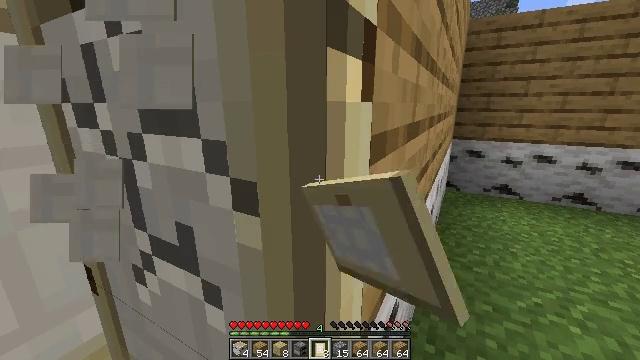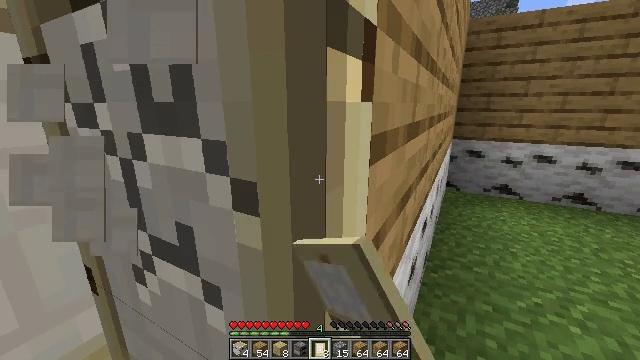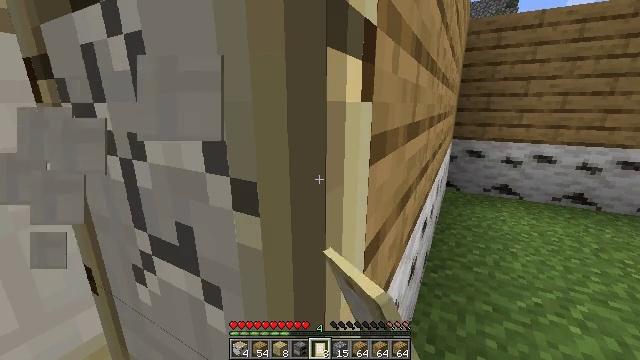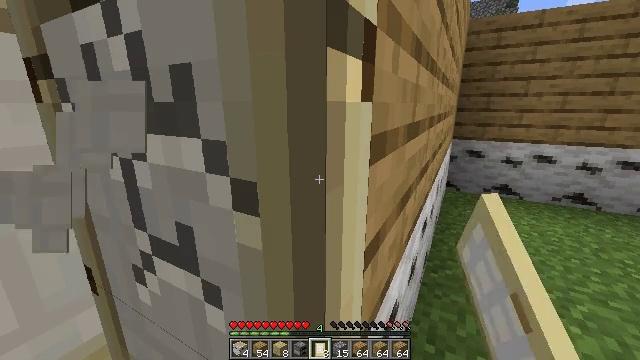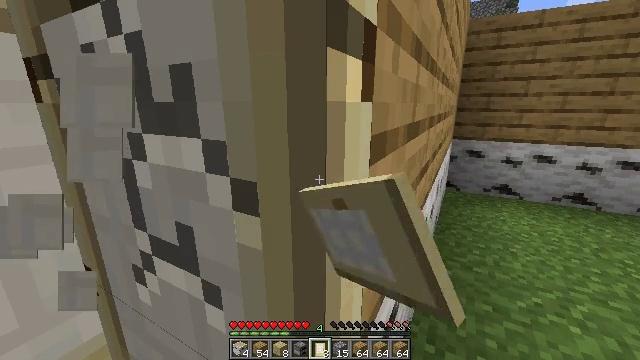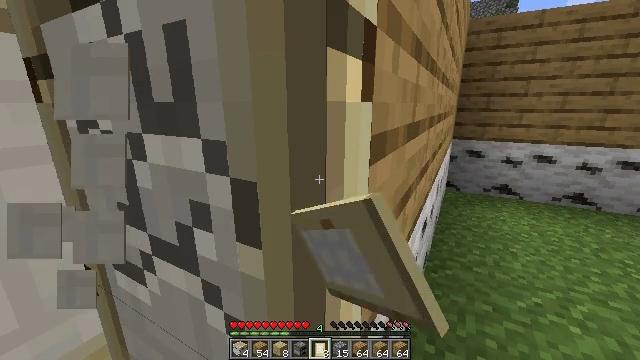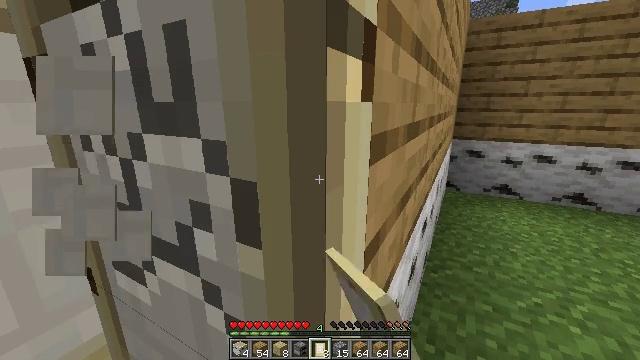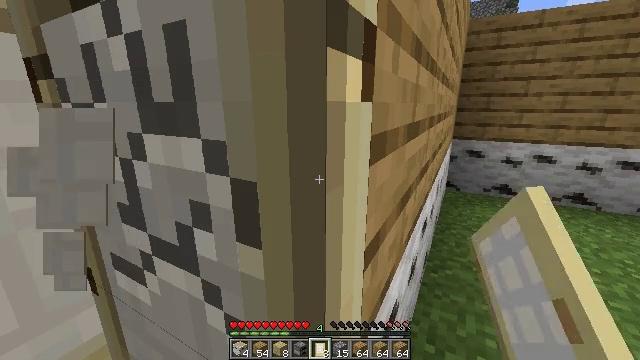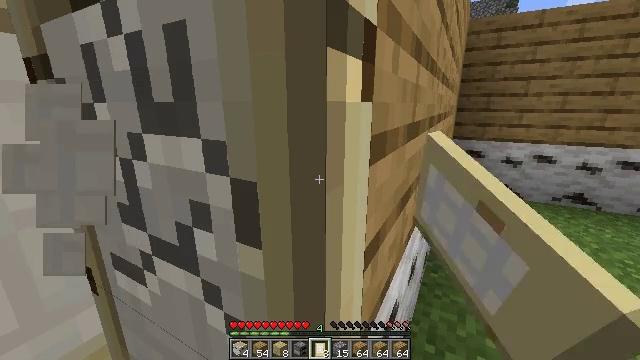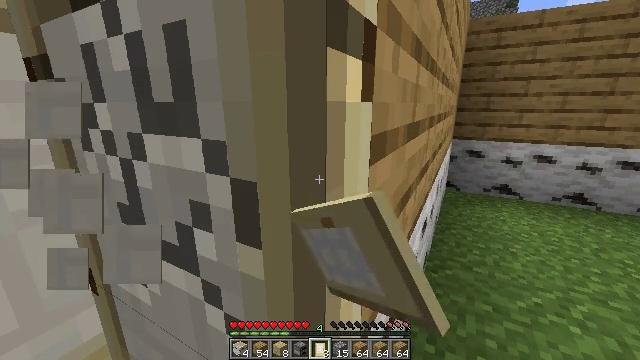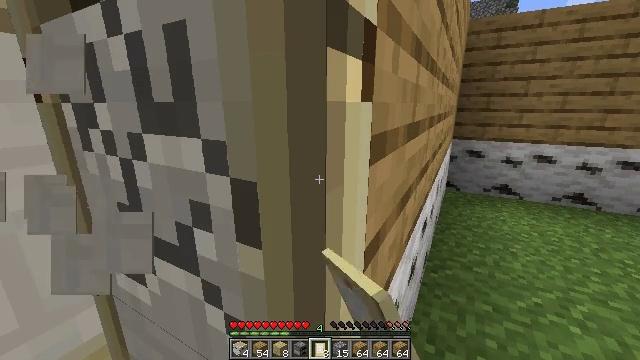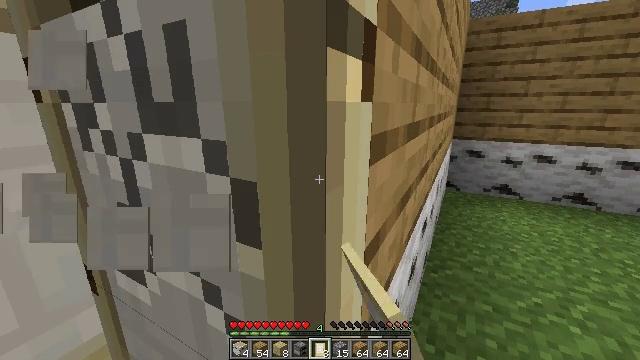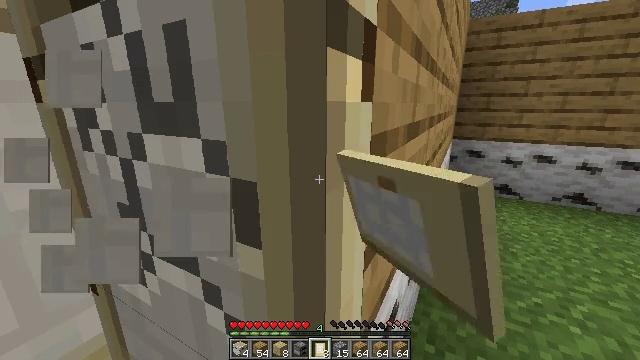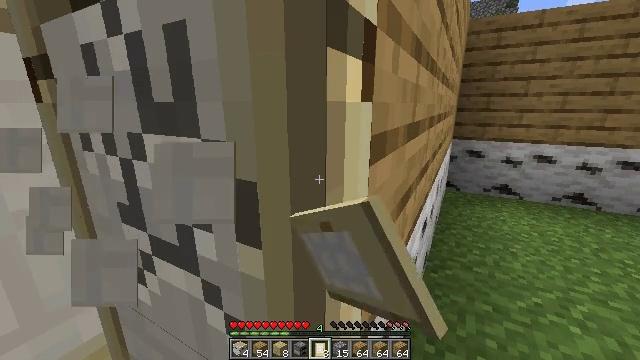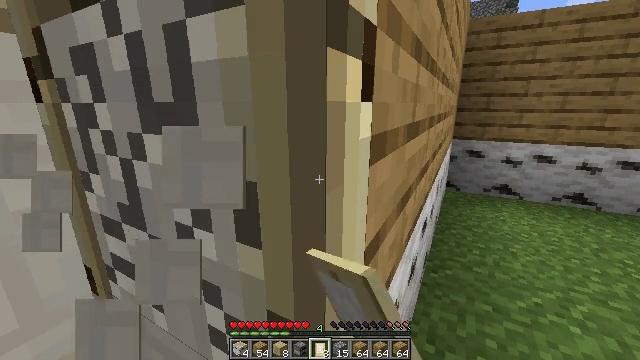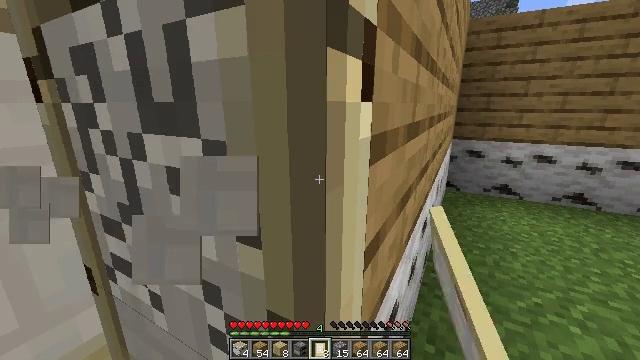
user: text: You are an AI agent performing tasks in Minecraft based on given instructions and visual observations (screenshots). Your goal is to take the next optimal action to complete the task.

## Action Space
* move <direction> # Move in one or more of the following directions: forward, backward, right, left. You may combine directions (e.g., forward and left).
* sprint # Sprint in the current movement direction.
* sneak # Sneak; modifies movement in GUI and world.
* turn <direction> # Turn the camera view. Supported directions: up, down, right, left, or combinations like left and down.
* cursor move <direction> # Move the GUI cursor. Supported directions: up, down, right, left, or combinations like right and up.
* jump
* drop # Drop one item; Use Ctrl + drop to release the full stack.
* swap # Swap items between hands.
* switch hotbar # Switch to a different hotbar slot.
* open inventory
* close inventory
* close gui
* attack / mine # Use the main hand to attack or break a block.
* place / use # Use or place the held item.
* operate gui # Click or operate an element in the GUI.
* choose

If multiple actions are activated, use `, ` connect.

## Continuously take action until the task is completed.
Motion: motion action
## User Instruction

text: Mine birch door from the structure.
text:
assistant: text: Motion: attack / mine
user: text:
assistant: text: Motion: attack / mine
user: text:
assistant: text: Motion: attack / mine
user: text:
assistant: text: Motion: attack / mine
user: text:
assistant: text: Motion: attack / mine
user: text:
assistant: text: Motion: attack / mine
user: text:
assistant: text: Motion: attack / mine
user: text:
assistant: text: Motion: attack / mine
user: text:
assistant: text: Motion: attack / mine
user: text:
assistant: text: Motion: attack / mine
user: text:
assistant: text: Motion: attack / mine
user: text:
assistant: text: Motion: attack / mine
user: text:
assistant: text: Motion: attack / mine
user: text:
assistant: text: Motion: attack / mine
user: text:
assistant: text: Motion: attack / mine
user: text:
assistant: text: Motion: attack / mine
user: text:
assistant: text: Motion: attack / mine
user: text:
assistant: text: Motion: attack / mine
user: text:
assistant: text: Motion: attack / mine
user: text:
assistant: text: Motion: attack / mine
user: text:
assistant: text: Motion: attack / mine
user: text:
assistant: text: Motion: attack / mine
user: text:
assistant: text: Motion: attack / mine
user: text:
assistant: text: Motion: attack / mine
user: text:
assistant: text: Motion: attack / mine
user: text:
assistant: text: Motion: attack / mine
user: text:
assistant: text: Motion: attack / mine
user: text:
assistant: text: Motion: attack / mine
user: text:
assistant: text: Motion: attack / mine
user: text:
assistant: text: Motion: attack / mine